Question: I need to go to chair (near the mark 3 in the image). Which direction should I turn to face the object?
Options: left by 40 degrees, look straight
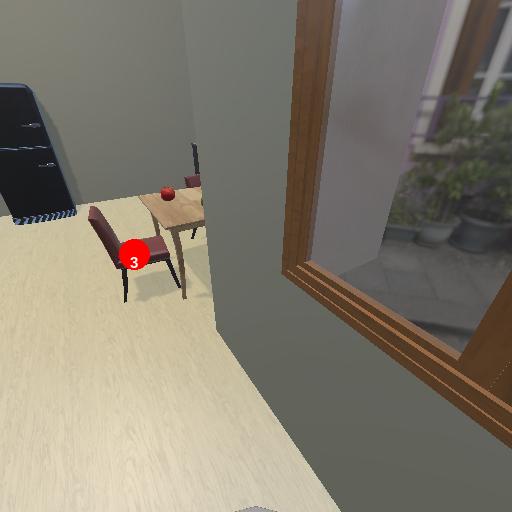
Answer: left by 40 degrees